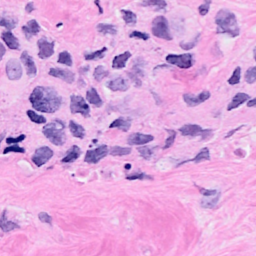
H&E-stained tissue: Breast